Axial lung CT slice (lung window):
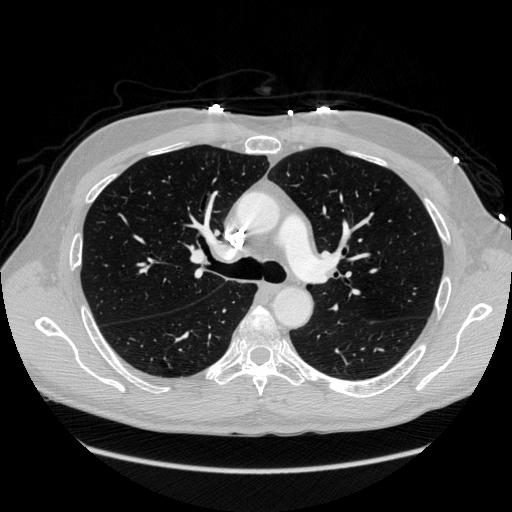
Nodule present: no